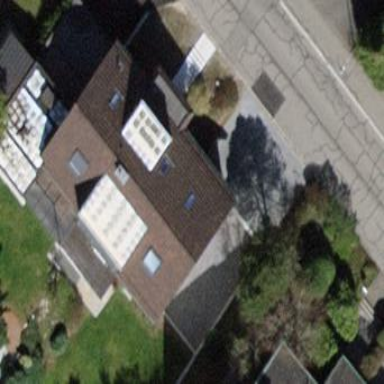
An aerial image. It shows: House with pitched roof.